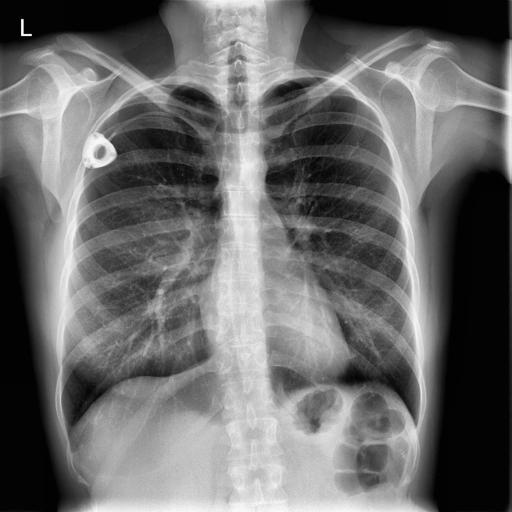
Finding: NORMAL